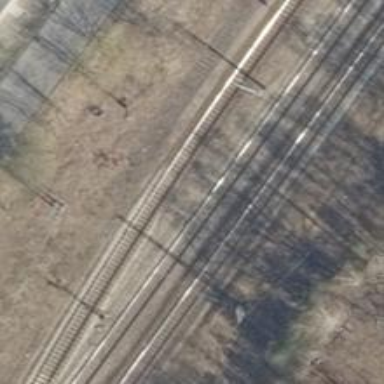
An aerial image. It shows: Railway siding with rails.